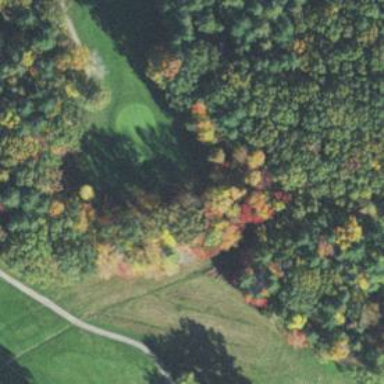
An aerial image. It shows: View of golf hole.